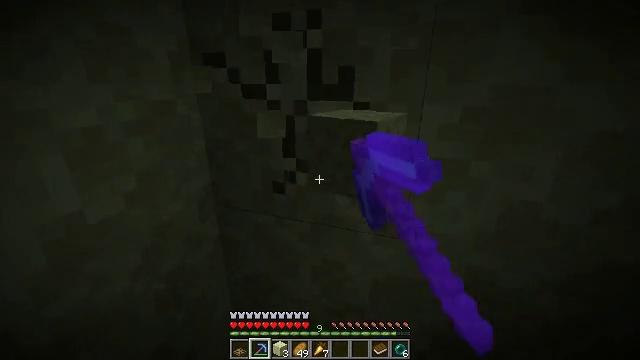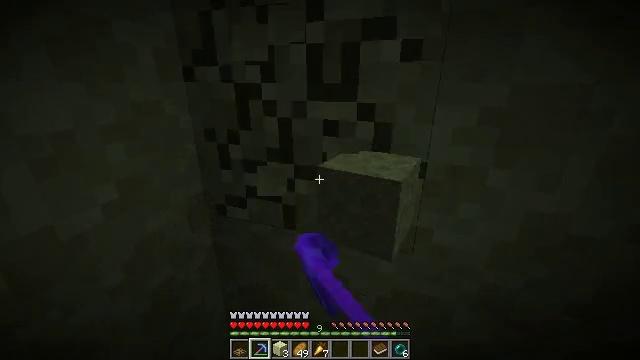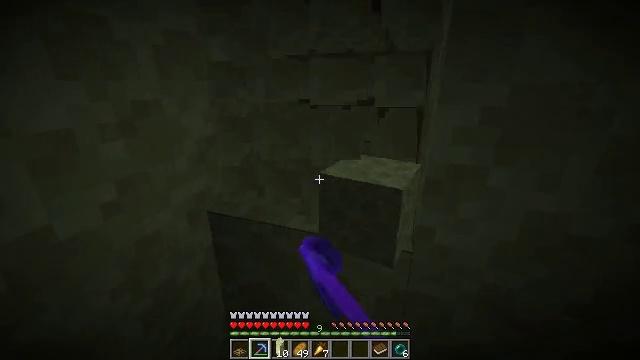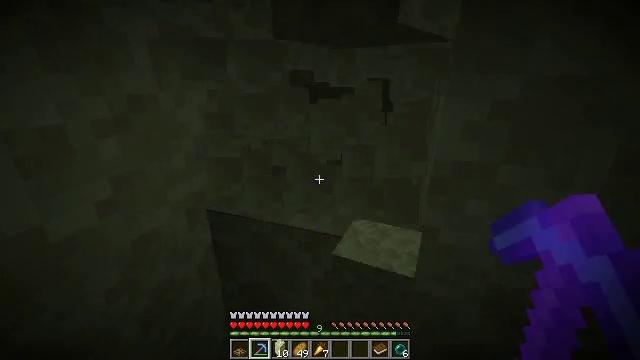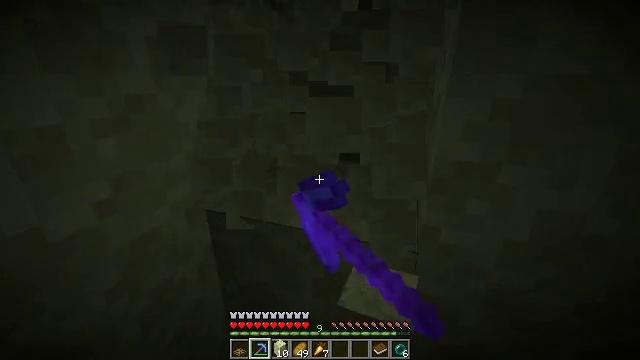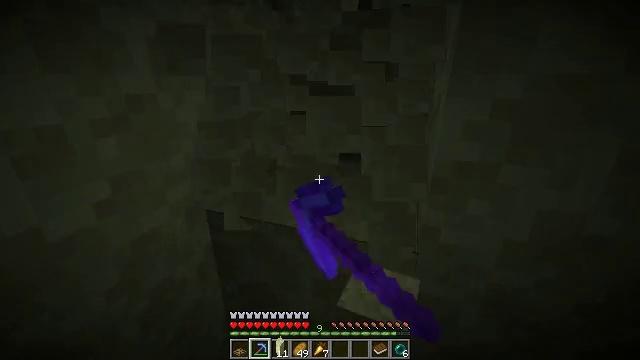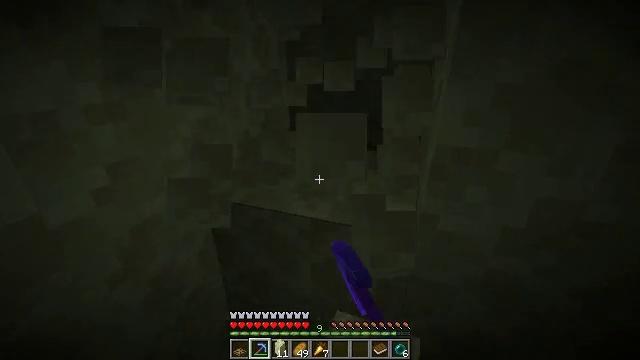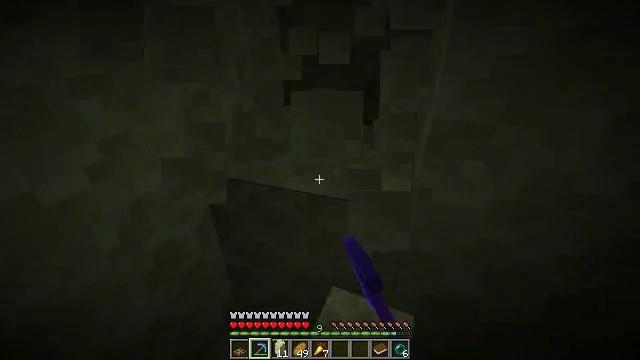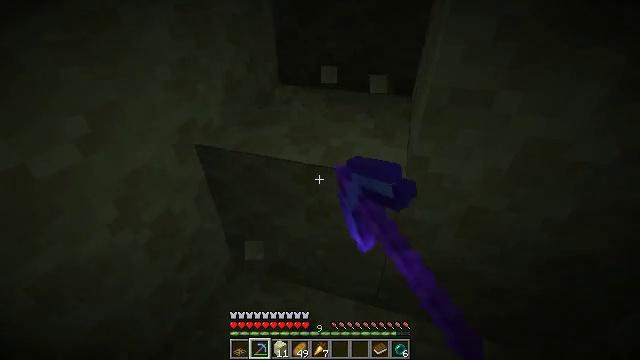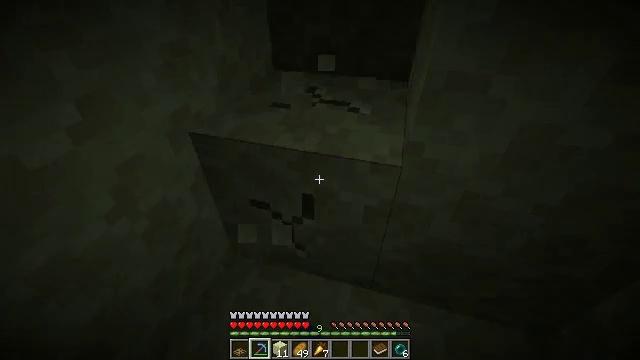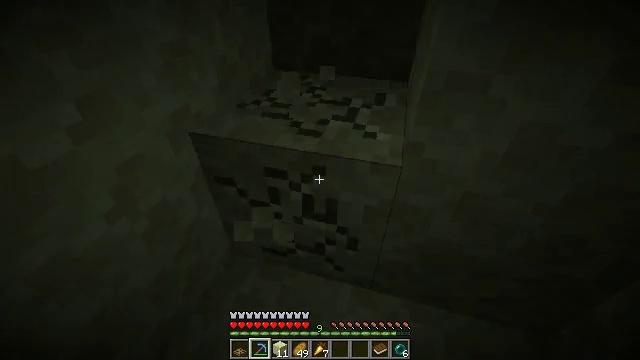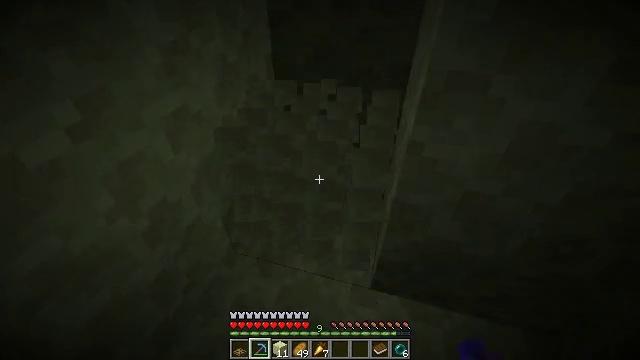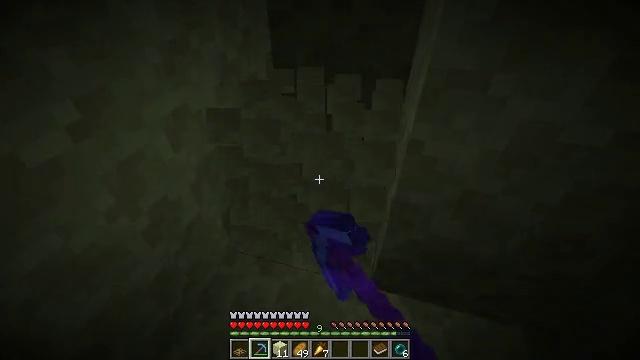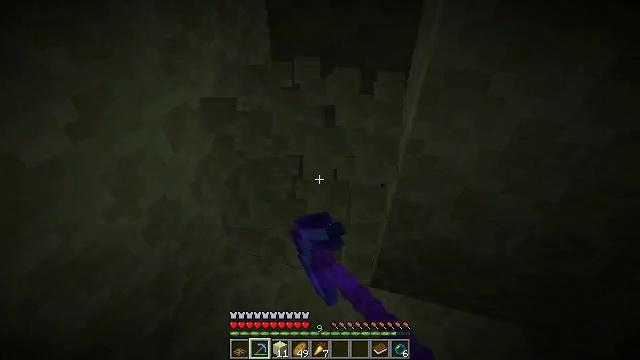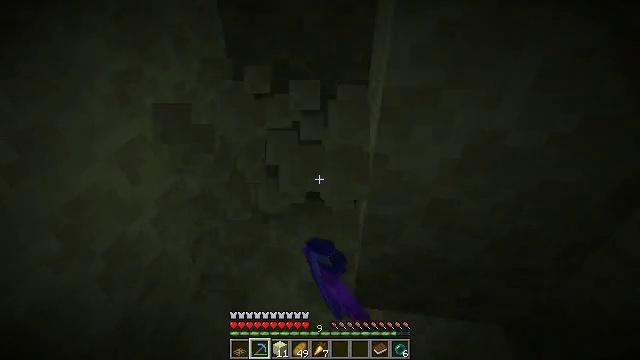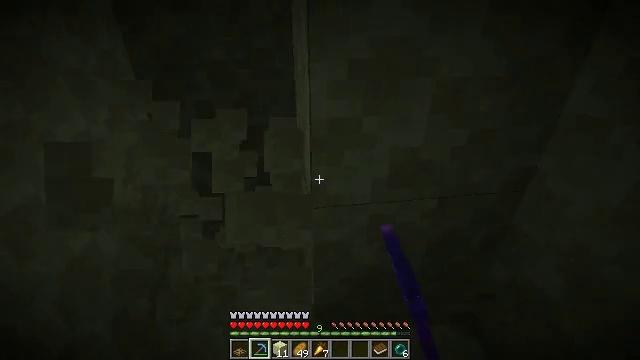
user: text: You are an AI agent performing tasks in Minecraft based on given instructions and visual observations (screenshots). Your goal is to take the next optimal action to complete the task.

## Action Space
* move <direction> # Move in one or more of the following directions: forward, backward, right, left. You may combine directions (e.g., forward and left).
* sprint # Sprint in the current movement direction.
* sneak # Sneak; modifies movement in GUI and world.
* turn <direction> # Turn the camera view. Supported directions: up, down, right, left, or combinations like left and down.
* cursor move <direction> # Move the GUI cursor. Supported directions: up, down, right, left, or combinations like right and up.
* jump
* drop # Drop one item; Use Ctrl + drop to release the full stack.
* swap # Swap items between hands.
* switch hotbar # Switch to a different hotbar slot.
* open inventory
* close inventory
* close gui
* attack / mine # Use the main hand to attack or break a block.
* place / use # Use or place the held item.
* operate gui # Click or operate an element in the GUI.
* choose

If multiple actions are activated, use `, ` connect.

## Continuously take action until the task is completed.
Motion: motion action
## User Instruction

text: Dig the end stone for building materials.
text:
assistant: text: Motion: attack / mine
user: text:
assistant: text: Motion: attack / mine
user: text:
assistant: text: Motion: attack / mine
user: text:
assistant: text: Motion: attack / mine
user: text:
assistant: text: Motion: attack / mine
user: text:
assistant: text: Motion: turn down, attack / mine
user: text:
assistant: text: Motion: turn right and down, attack / mine
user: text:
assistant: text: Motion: turn right and down, attack / mine
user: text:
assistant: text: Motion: turn right and down, attack / mine
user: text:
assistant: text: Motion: attack / mine
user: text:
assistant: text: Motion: attack / mine
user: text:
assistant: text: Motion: attack / mine
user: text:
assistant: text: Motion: attack / mine
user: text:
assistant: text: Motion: turn right and up, attack / mine
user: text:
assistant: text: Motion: turn right and up, attack / mine
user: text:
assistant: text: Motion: turn right and up, attack / mine
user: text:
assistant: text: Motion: attack / mine
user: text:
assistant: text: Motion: turn right and down, attack / mine
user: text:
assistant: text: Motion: attack / mine
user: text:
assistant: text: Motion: attack / mine
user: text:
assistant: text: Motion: turn down, attack / mine
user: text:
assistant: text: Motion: attack / mine
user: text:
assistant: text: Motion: attack / mine
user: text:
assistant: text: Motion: attack / mine
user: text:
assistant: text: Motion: turn down, attack / mine
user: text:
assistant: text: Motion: turn down, attack / mine
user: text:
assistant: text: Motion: attack / mine
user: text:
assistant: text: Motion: attack / mine
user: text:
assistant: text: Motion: attack / mine
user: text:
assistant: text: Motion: attack / mine